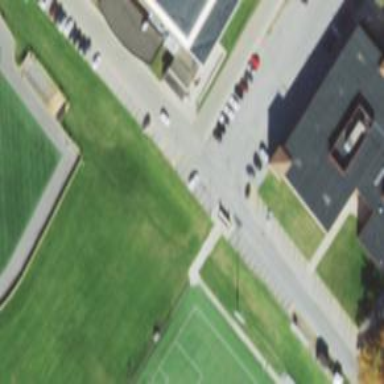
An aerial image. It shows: Parking space.